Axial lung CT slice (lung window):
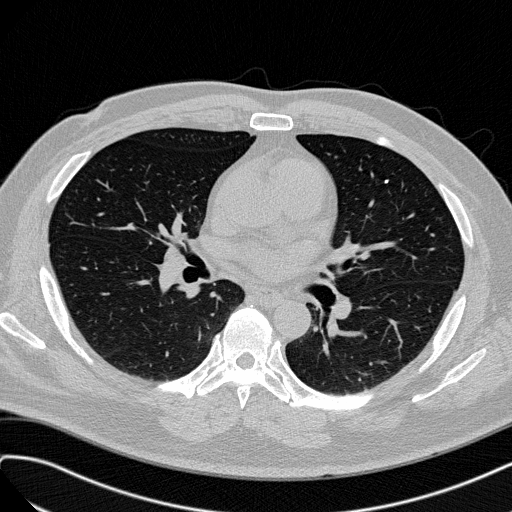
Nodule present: yes
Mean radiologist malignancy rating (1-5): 1